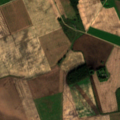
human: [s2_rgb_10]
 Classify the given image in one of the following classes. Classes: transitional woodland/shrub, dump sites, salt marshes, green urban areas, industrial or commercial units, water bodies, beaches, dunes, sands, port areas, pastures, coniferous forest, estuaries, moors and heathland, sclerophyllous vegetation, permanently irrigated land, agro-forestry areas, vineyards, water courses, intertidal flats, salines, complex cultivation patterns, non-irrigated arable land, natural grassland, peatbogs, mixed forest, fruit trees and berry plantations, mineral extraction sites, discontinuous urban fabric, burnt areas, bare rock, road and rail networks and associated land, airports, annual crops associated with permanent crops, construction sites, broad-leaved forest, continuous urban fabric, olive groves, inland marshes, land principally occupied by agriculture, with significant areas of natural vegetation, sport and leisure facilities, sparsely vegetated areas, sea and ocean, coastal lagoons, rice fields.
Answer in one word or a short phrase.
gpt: non-irrigated arable land, complex cultivation patterns, broad-leaved forest